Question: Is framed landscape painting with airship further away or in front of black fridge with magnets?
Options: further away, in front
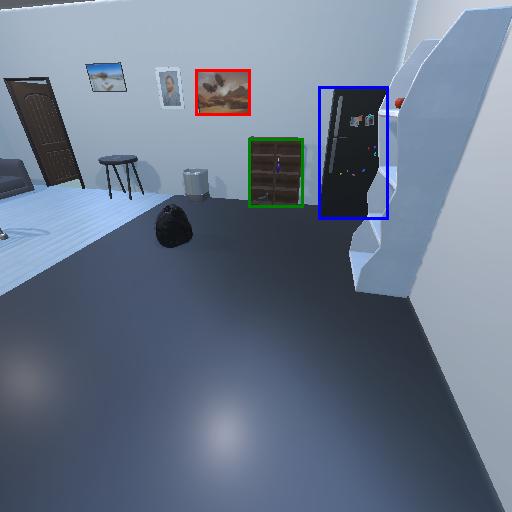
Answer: further away